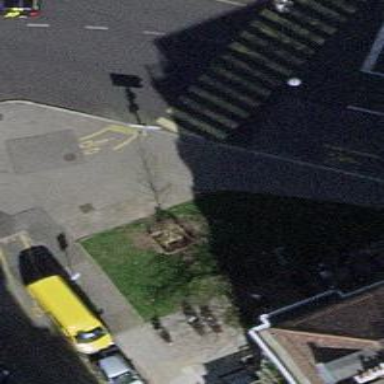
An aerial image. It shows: Kerb serving as barrier.